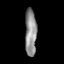
Tissue: prostate
Cell type: Epithelial cells
Senescence score: 0.703
Nuclear area (px): 533
Mean DAPI intensity: 143.685